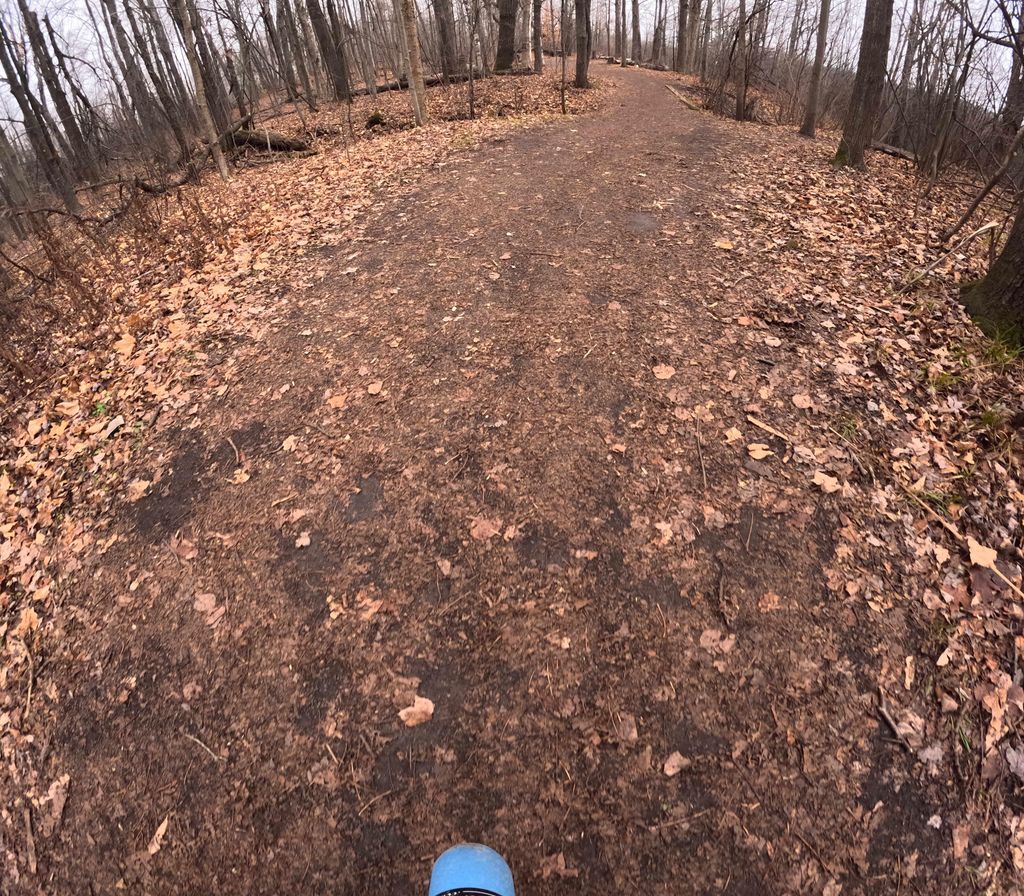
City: ottawa-gatineau